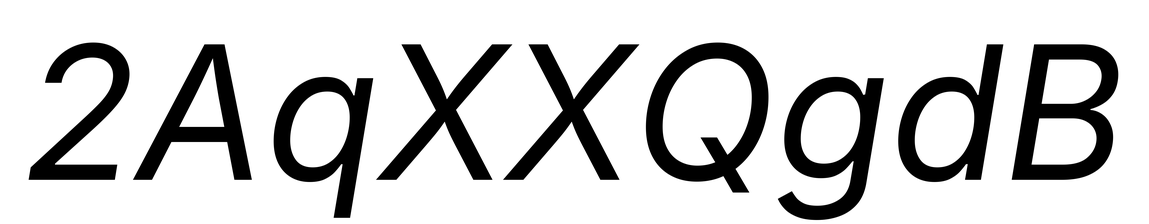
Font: Inter-Italic_Italic